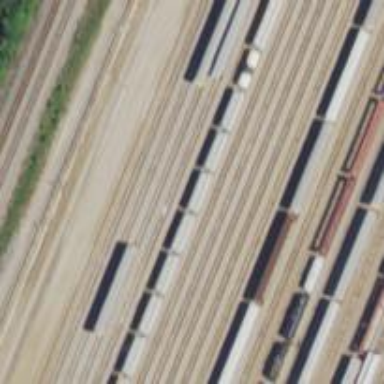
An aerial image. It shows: Railway siding with rails.